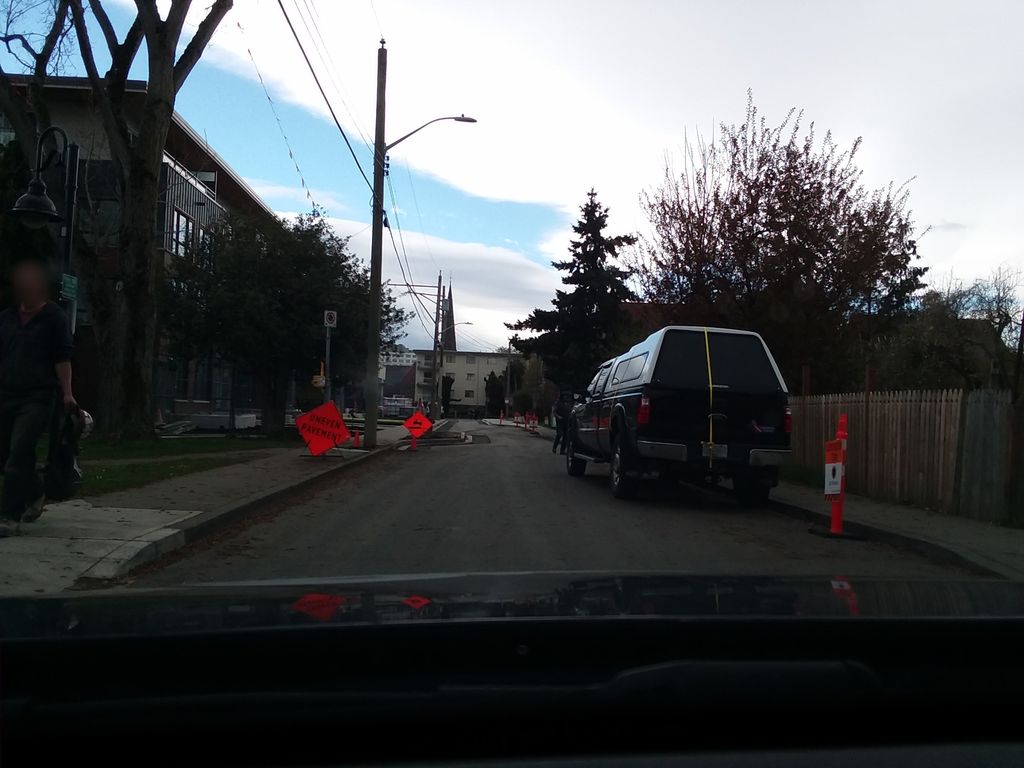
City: victoria